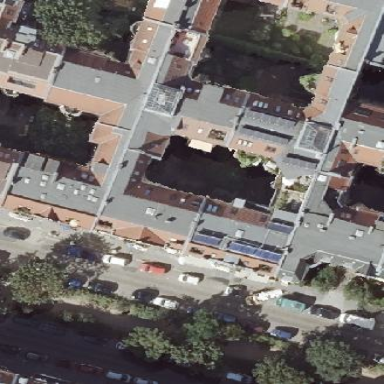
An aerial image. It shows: Building with apartments featuring unique double saltbox roof shape.